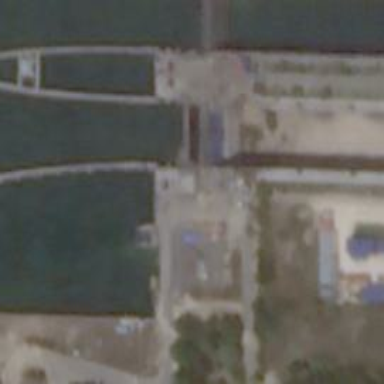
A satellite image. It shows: Lock gate on waterway.